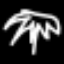
Label: palm tree